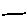
Label: line